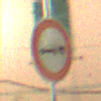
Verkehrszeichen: VerbotPersonenkraftwagenMitAnhaenger
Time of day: Night
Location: Outdoor (Urban)
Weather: PartlyCloudy
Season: NotSpecified
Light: Artificial